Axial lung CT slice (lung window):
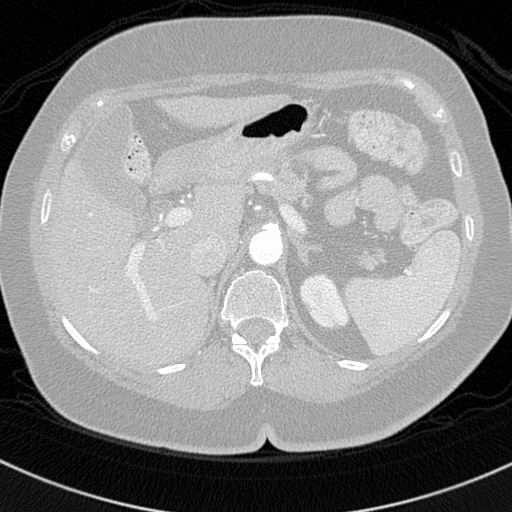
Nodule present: no